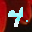
Label: 4